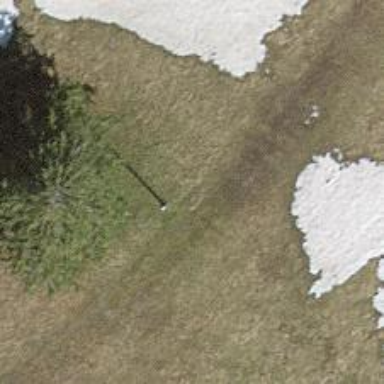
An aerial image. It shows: Power pole.